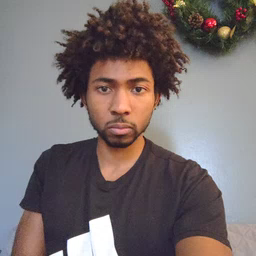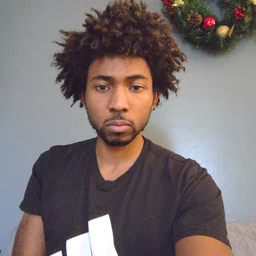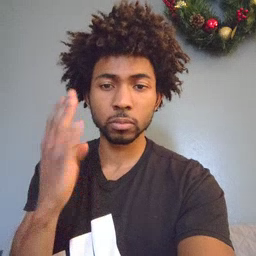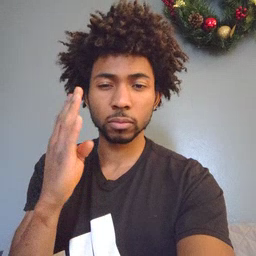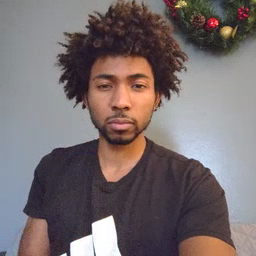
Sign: blue